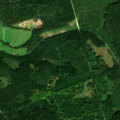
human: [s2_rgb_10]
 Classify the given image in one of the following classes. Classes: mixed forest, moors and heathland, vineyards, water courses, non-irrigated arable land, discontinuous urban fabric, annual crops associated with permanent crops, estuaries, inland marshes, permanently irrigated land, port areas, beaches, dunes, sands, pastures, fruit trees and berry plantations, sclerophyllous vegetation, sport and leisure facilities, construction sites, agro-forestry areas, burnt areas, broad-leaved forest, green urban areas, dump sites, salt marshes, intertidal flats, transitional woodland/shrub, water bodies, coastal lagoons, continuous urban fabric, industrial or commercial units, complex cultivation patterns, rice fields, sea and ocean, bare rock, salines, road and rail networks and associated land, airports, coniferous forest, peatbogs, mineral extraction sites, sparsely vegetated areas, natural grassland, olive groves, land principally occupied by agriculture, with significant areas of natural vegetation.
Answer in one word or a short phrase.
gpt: land principally occupied by agriculture, with significant areas of natural vegetation, coniferous forest, mixed forest, transitional woodland/shrub, inland marshes